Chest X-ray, AP view. Patient: 15 years old, sex M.
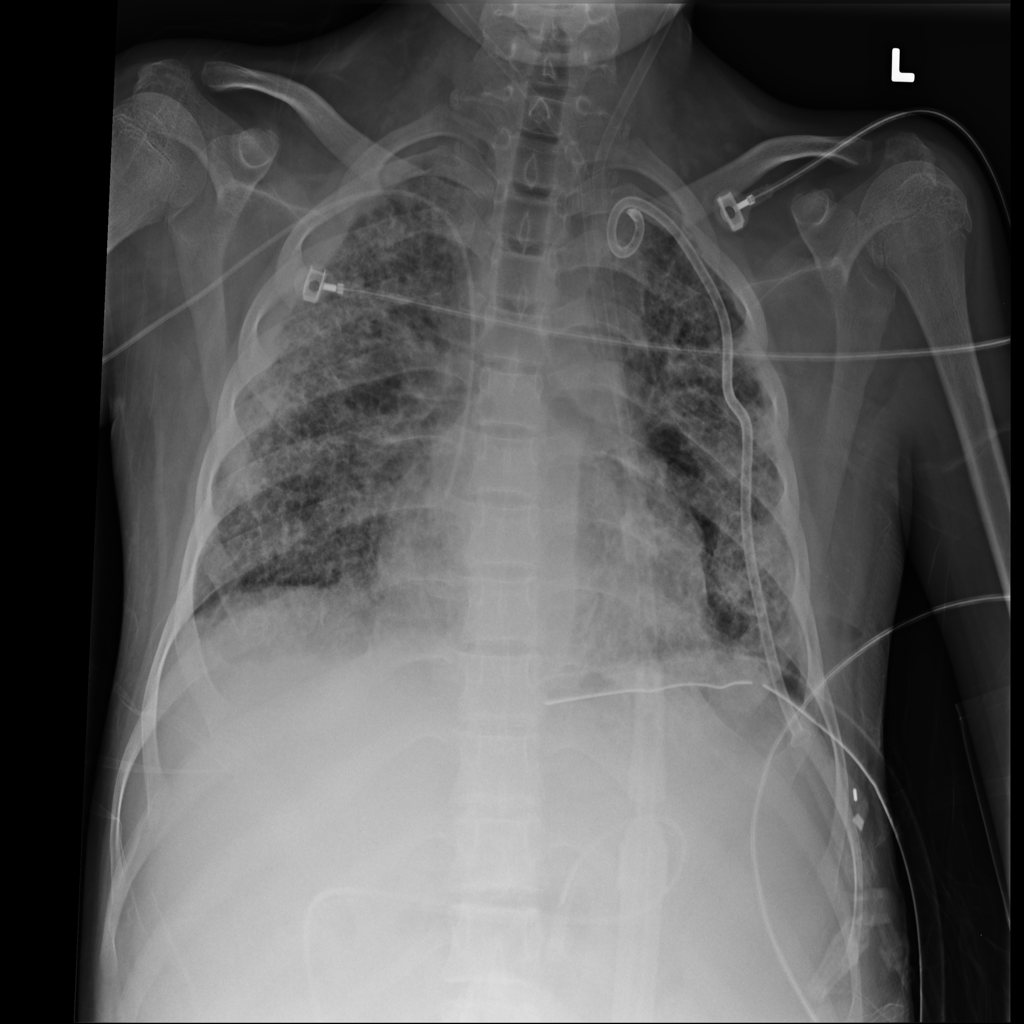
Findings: Effusion, Infiltration, Pleural_Thickening